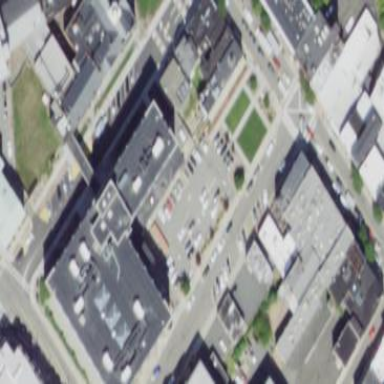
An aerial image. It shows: Government office building.